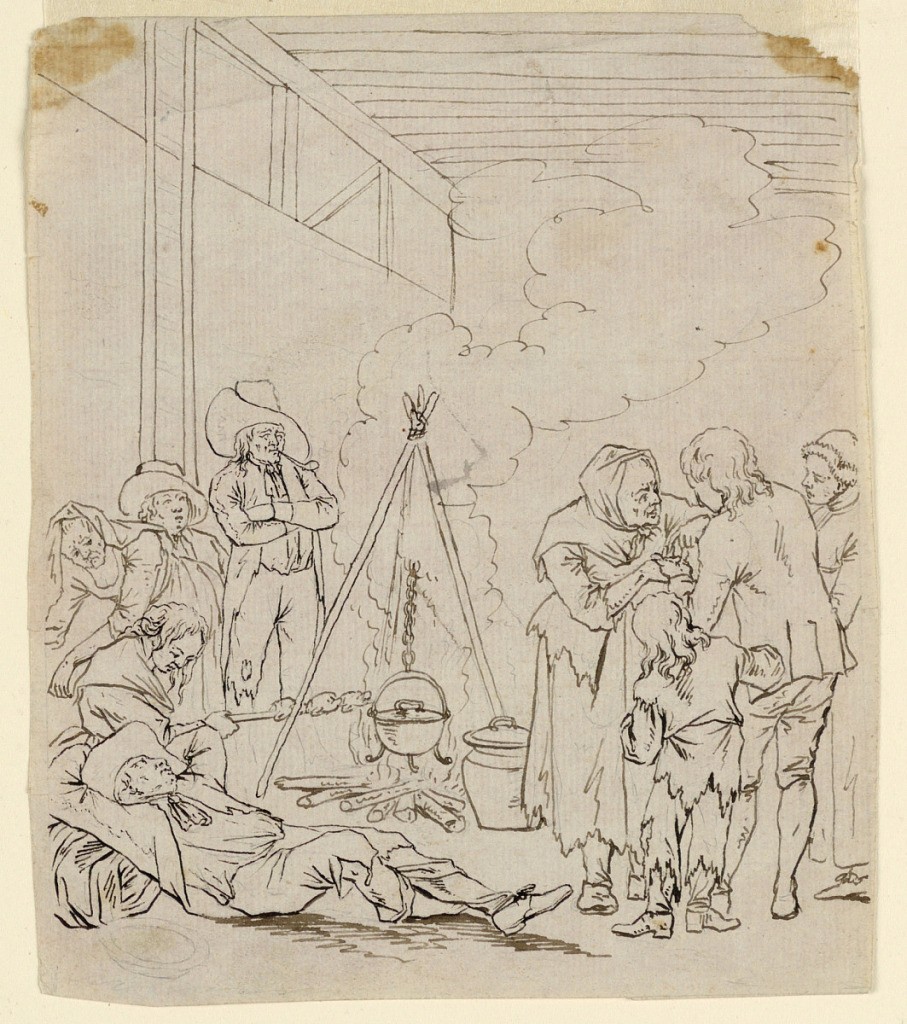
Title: Derelict group around a fire
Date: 1820–1830
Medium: Graphite and pen and ink on paper
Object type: Drawing
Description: A large group of figures in ragged clothing gather around a pot suspended above a fire by a tripod, cooking a meal.